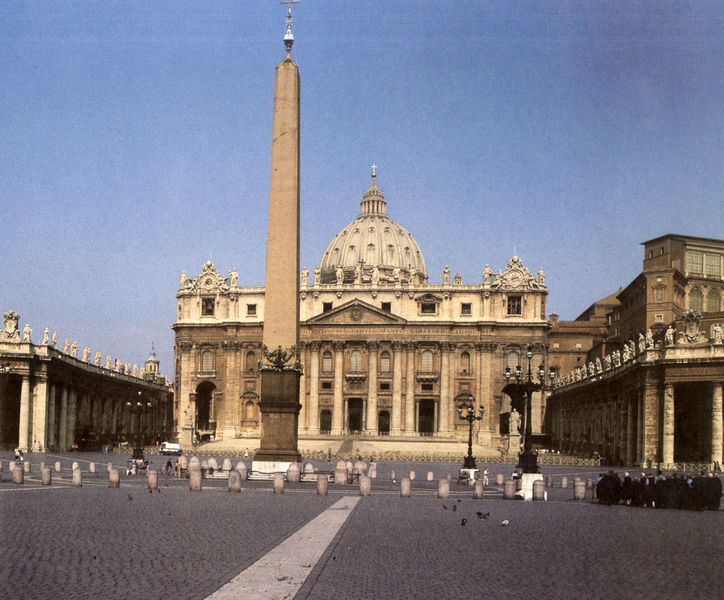
Titel: Petersplatz in Rom
Künstler: Giovanni Lorenzo Bernini
Standort: Rom, S. Pietro (EU - I - Latium)
Schlagwörter: himmel, menschen, fenster, laternen, säule, haus, stein, kirche, turm, schrift, fassaden, perspektive, pflaster, türen, wolkenlos, platz, figuren, kuppel, foto, eingang, denkmal, tauben, kopfsteinpflaster, rom, sandstein, obelisk, petersdom, poller, strassenpflaster, bellini, stehle, boller, belini, nplatz